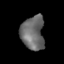
Tissue: skin
Cell type: Epithelial cells
Senescence score: 0.2569
Nuclear area (px): 770
Mean DAPI intensity: 106.777